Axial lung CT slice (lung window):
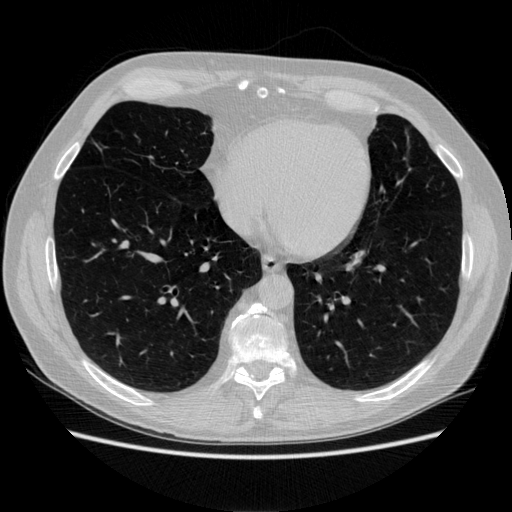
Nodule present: no